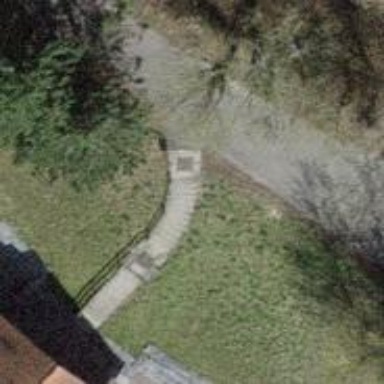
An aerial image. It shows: Set of steps on the road.